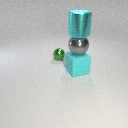
large cyan metal cylinder above large cyan rubber cube